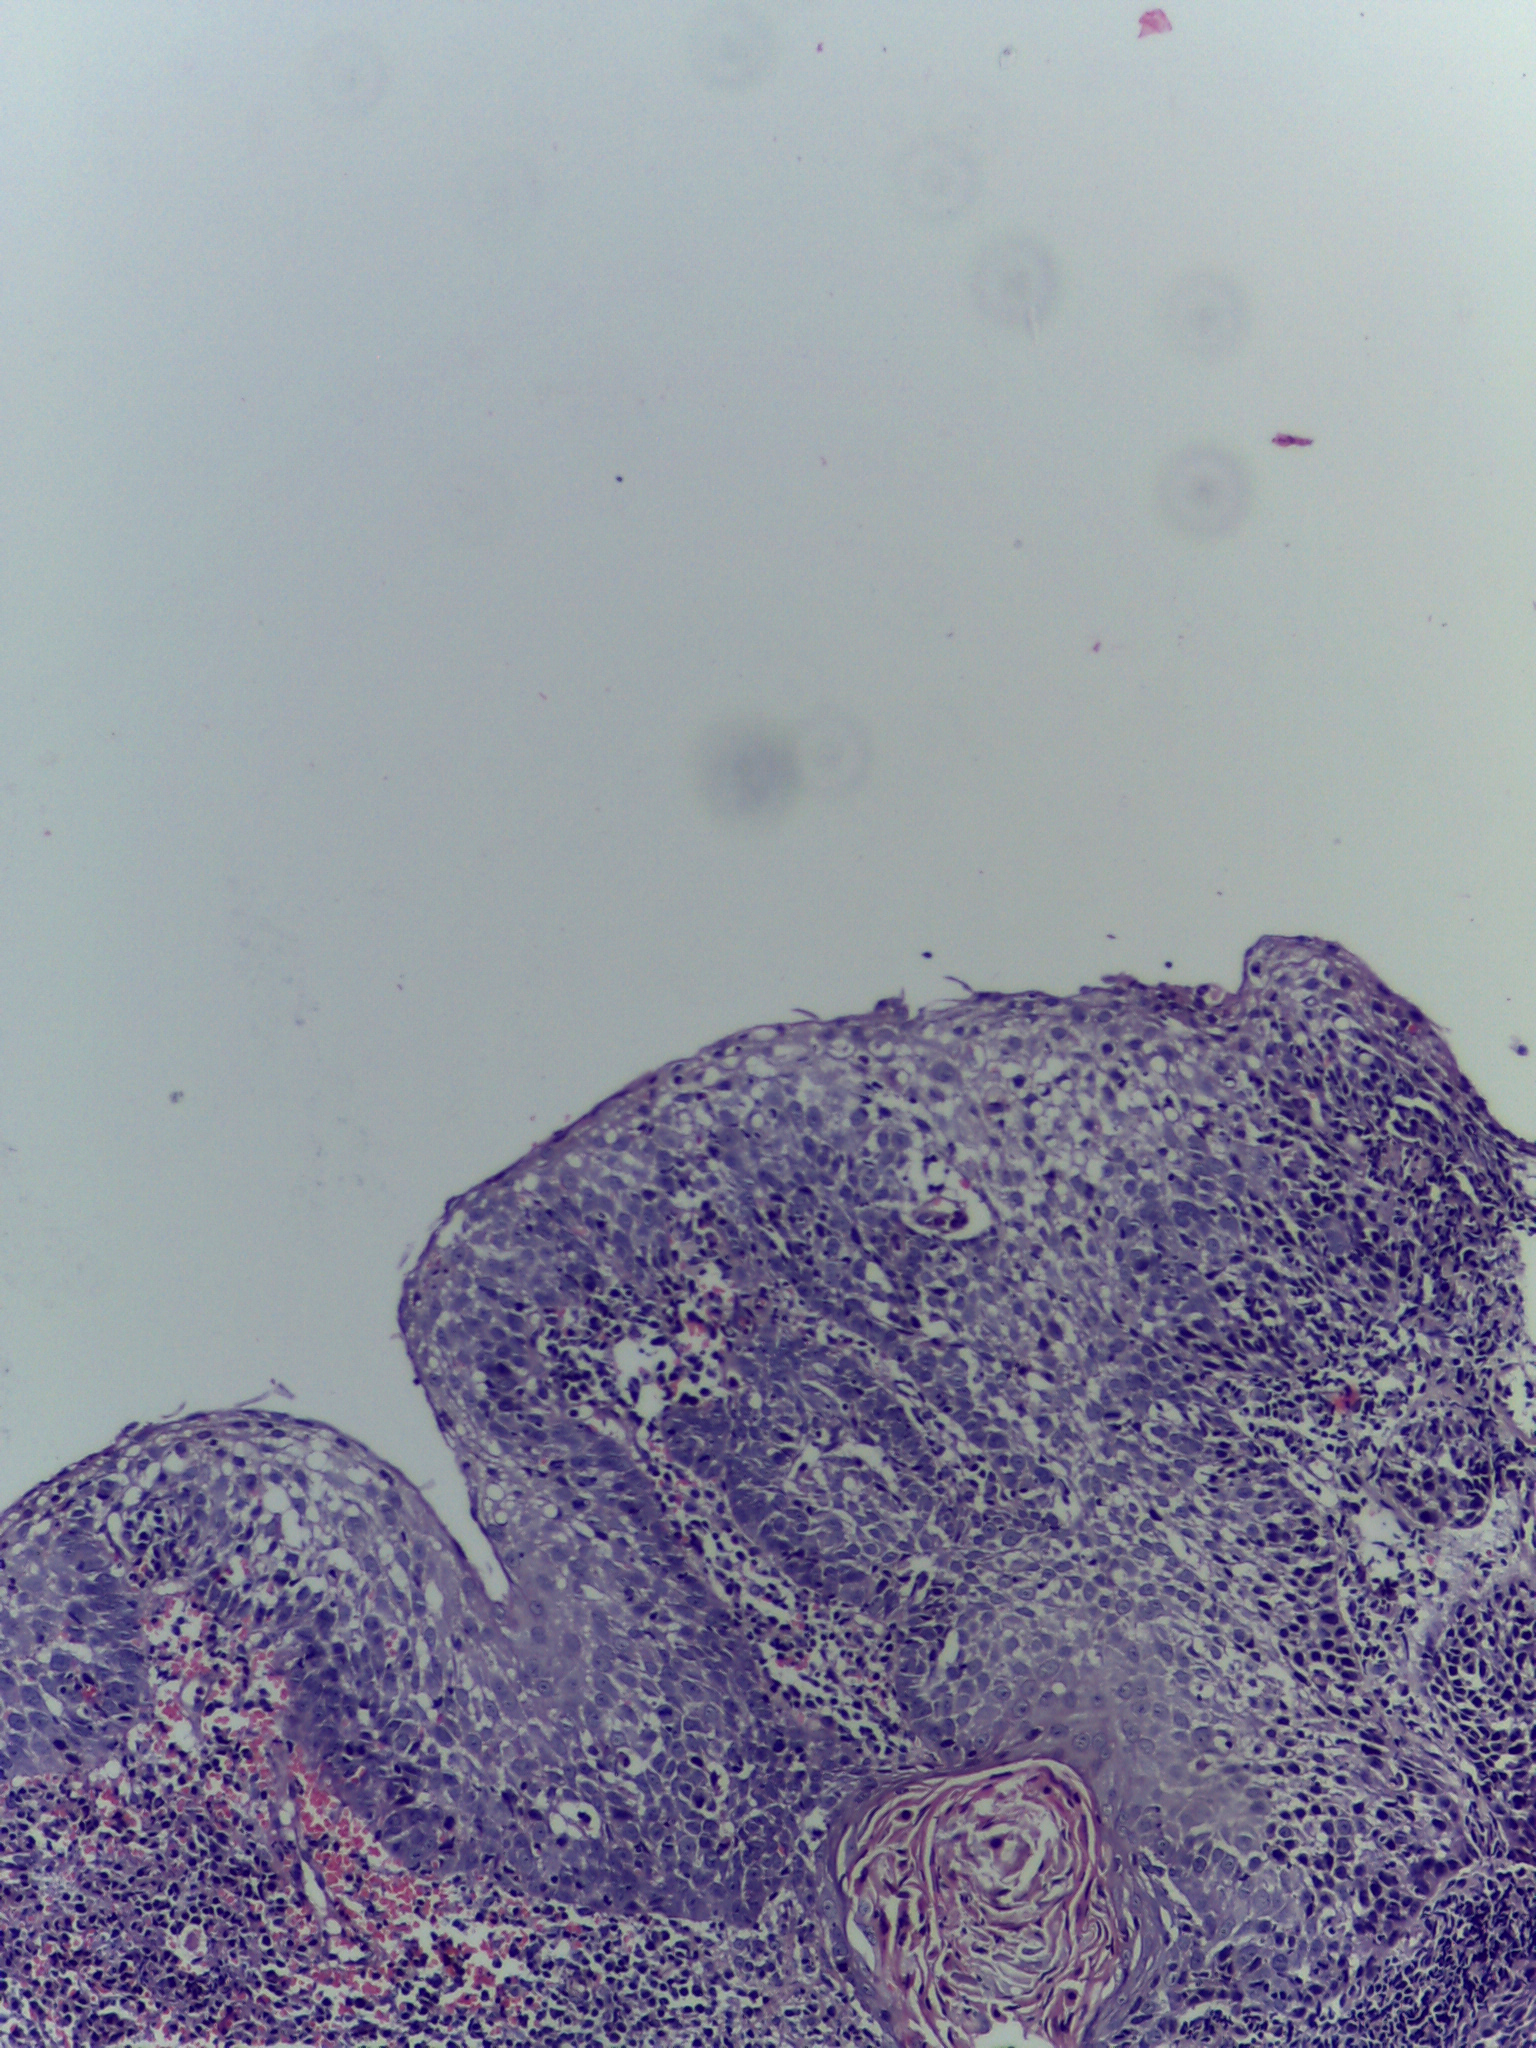
Diagnosis: OSCC